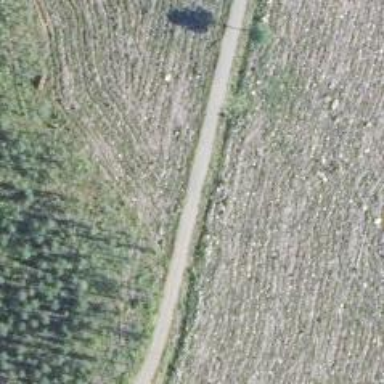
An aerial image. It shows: Well-maintained track road of grade 1.